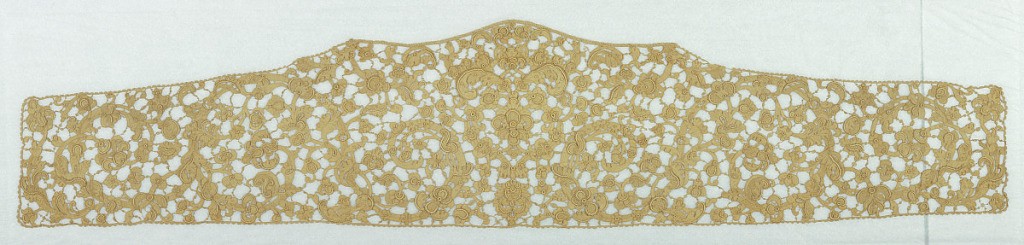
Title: Frontage
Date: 1650–65
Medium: linen Technique: needle lace
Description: Horizontal panel of heavy Venetian point lace in relief has a slightly scalloped edge in the center. Scrolling design of flowers and foliage.